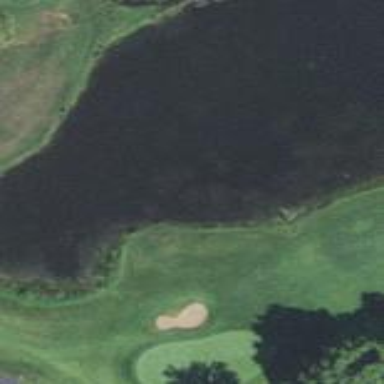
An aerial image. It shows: Grassy area designated as golf fairway.